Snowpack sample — Buffalo Mountain, Silverthorne, Colorado, USA (1/25/25, 10:11 AM MST)
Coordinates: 39.6222, -106.1139
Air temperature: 22 °F
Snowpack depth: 110 cm
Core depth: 30 cm
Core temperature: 42.8 °F
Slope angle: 12°, slope face: 102°
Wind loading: high
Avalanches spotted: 0
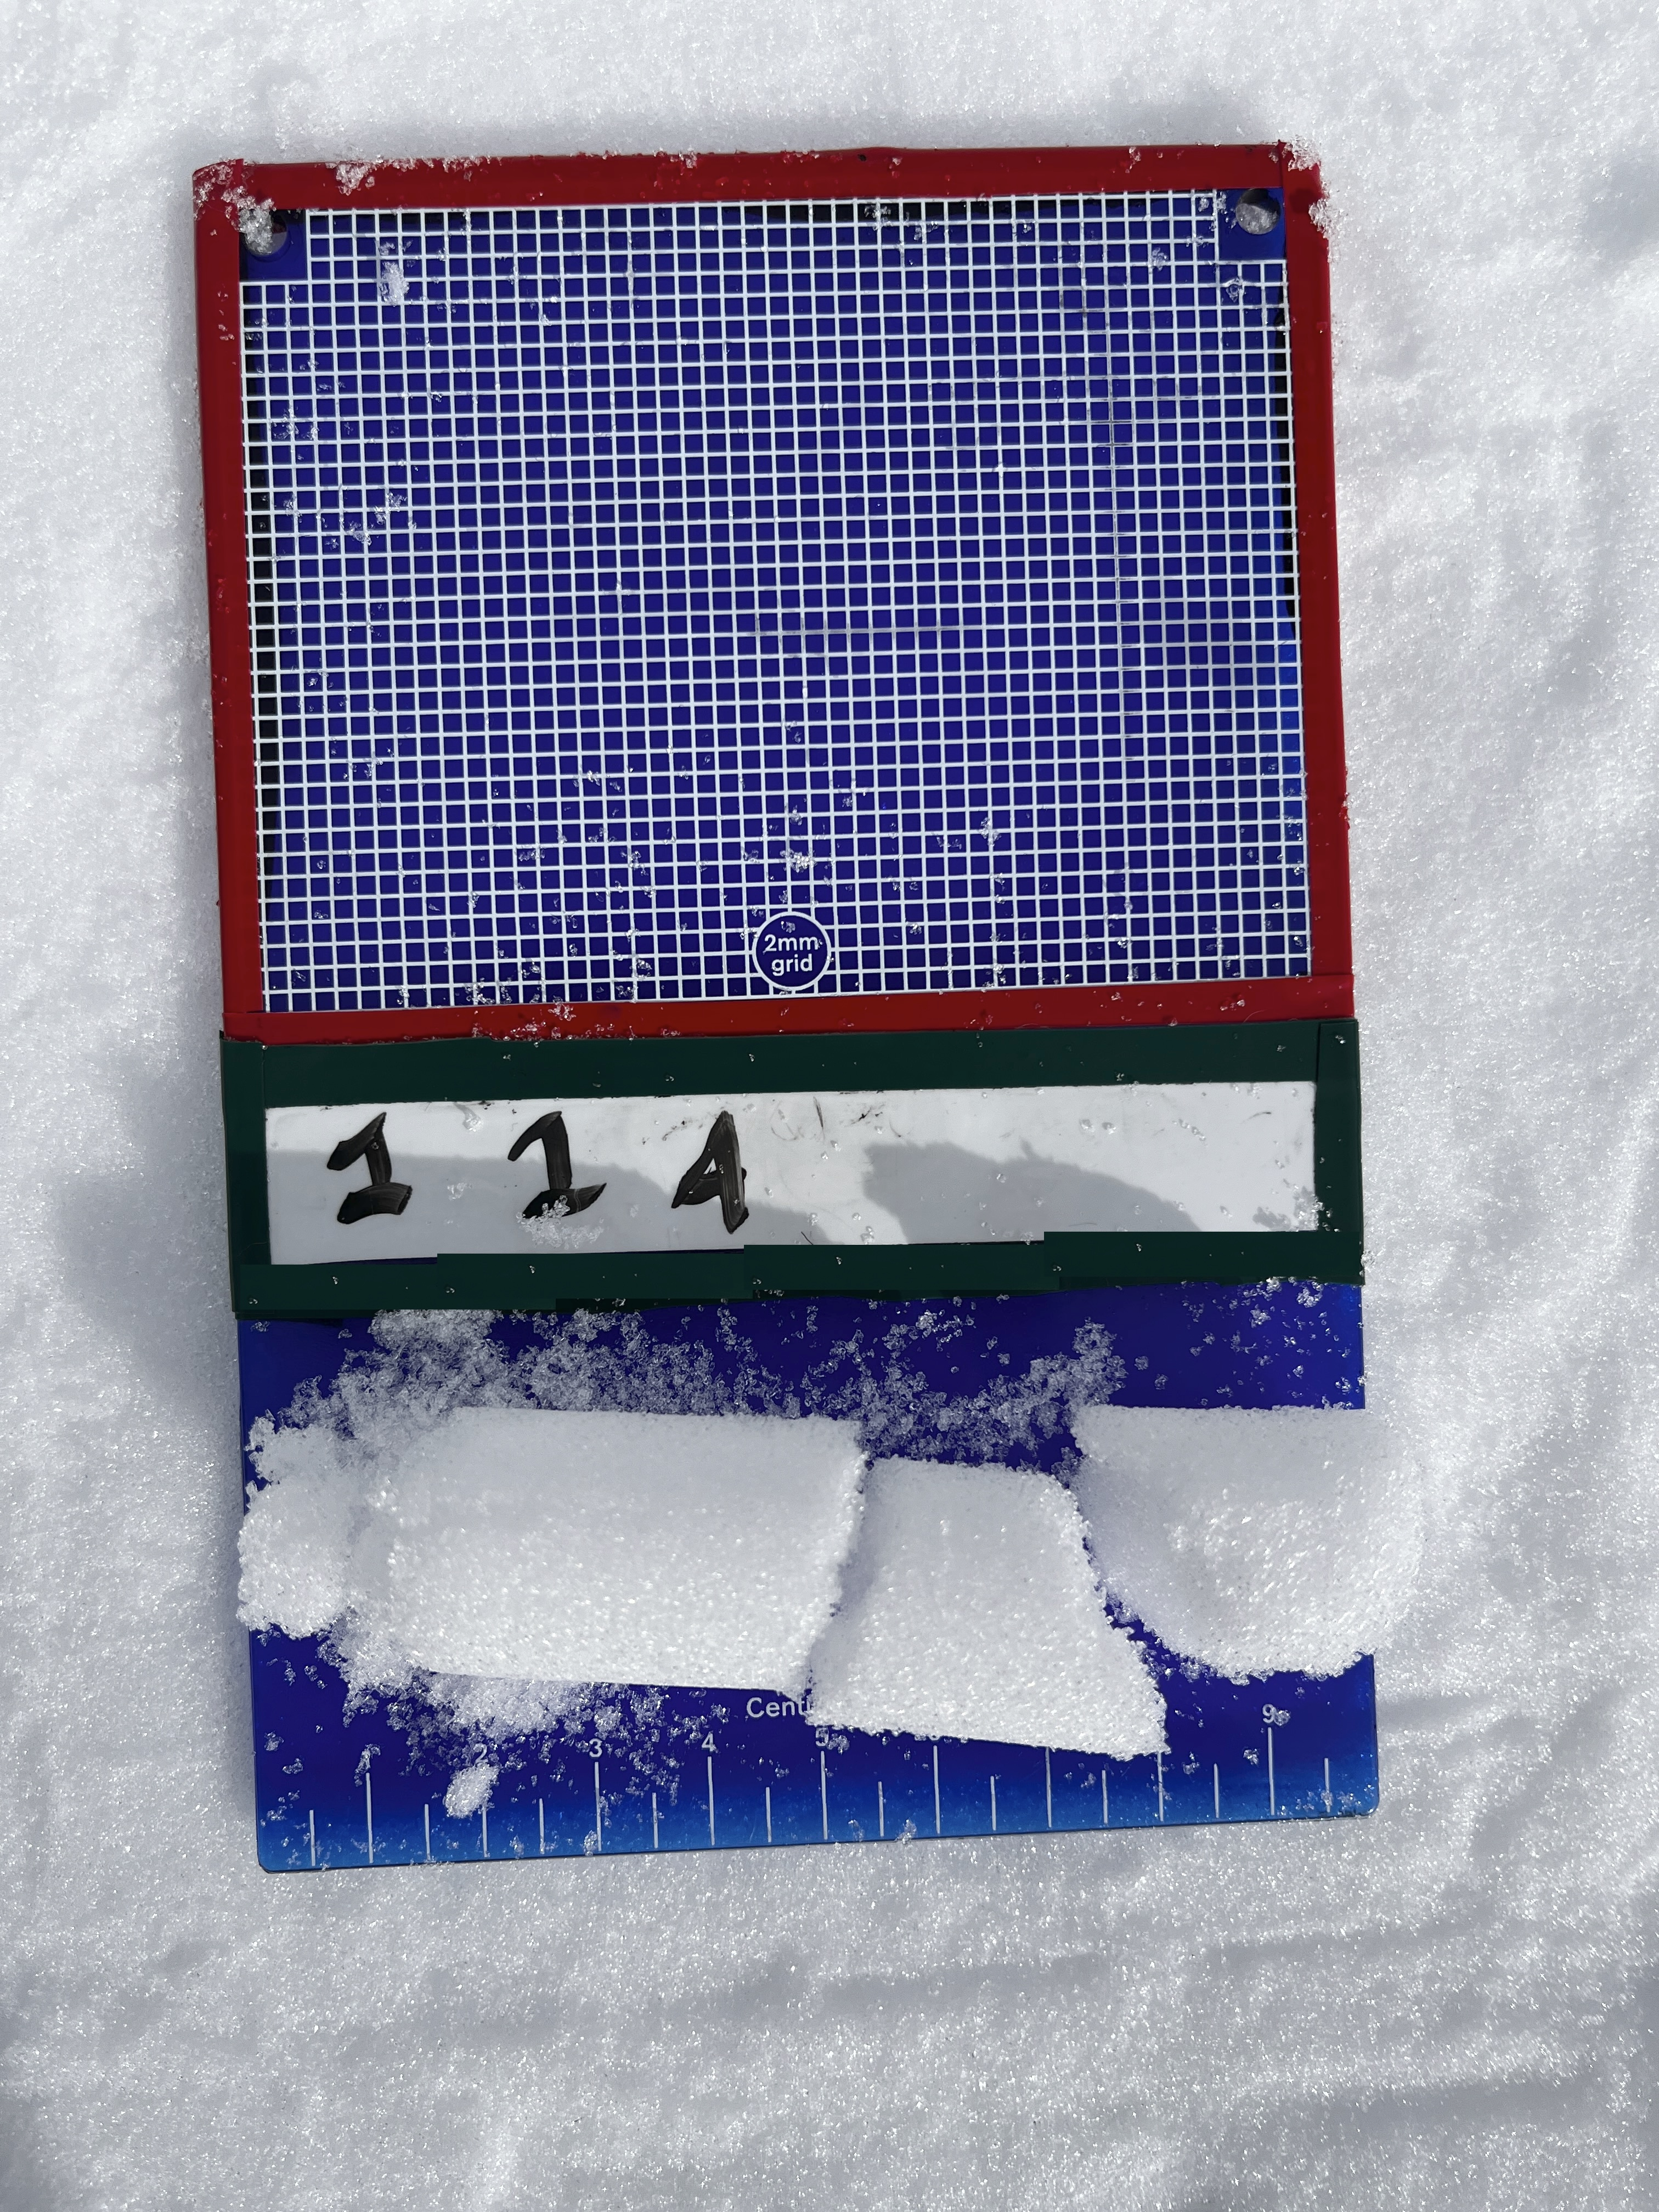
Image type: crystal_card
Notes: No avalanches nearby, collected on the outskirts of a fire break 15 meters from the treeline, on way to Buffalo and Red Mountain